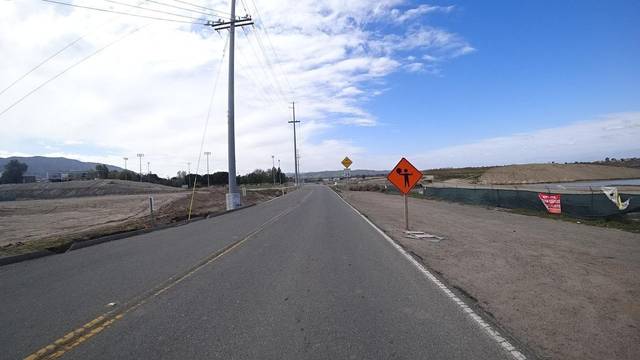
Region: United States
Coordinates: 33.894, -117.591